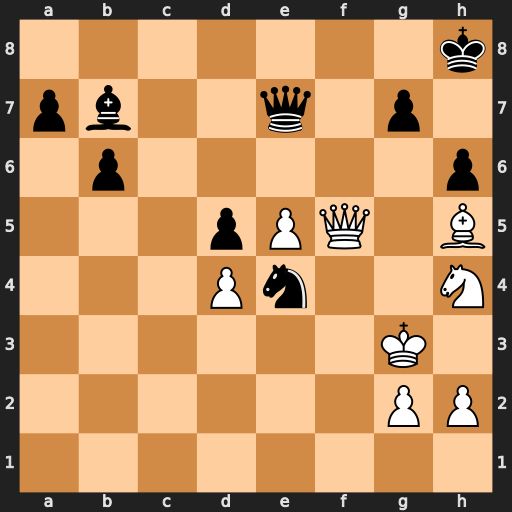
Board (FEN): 7k/pb2q1p1/1p5p/3pPQ1B/3Pn2N/6K1/6PP/8
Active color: w
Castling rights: -
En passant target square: -
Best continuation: Qxe4 Qa3+ Qf3